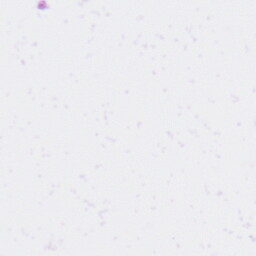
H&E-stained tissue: Skin